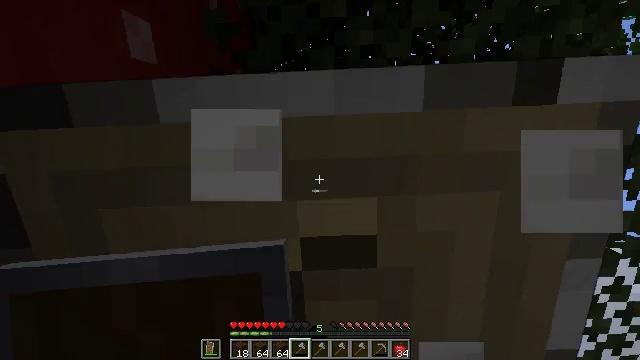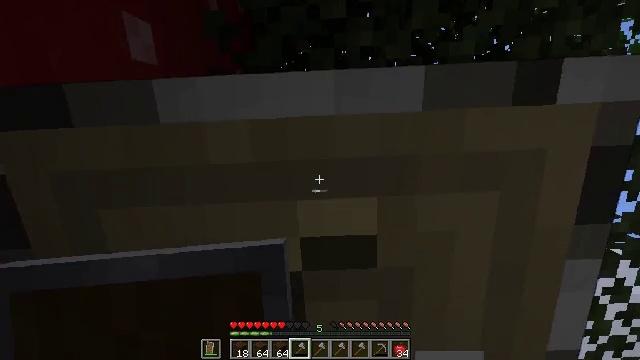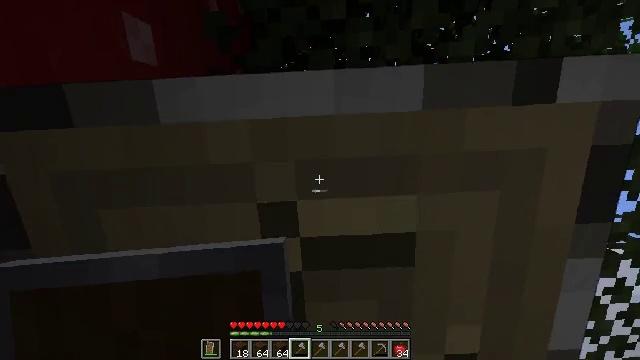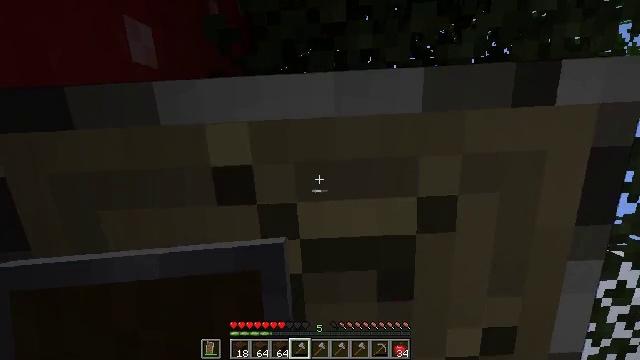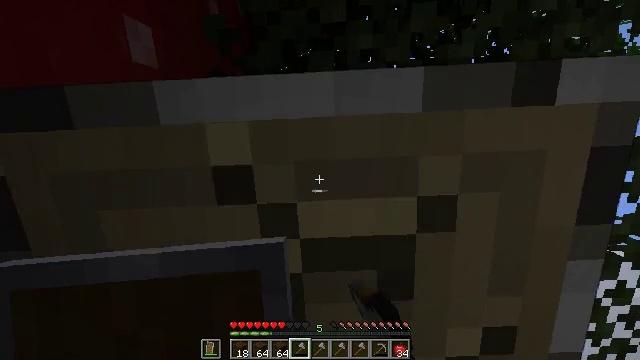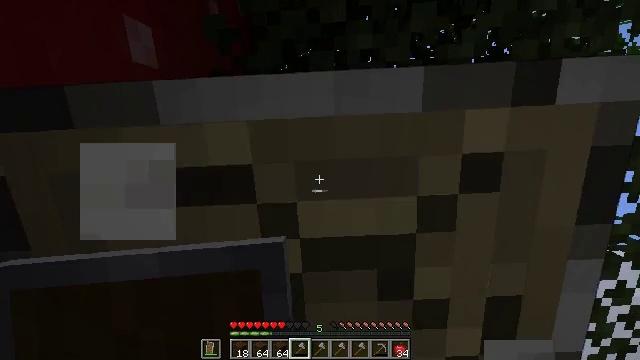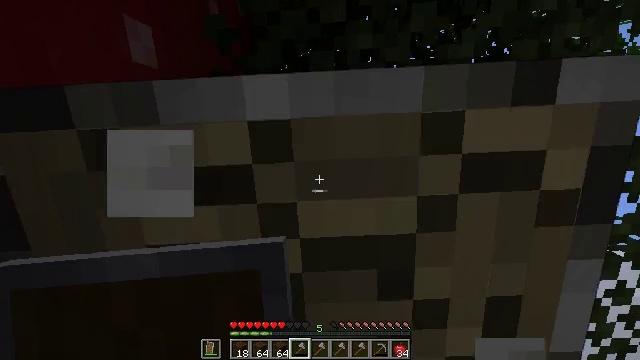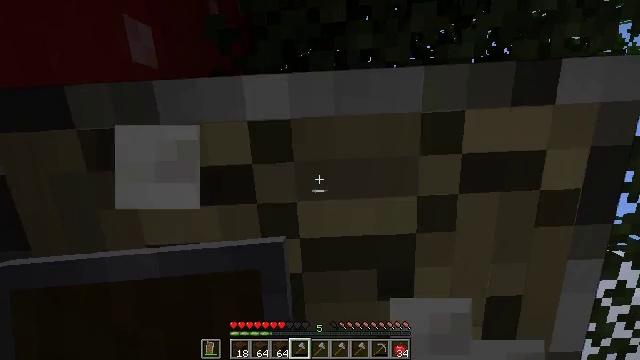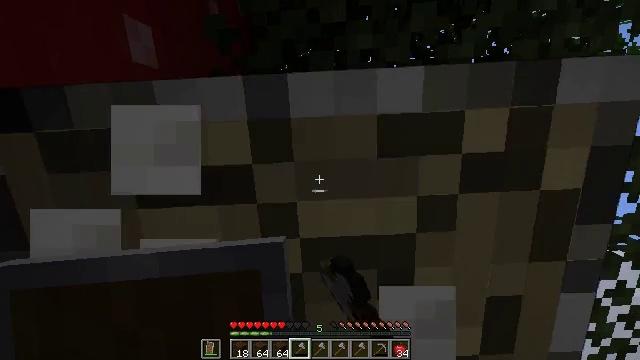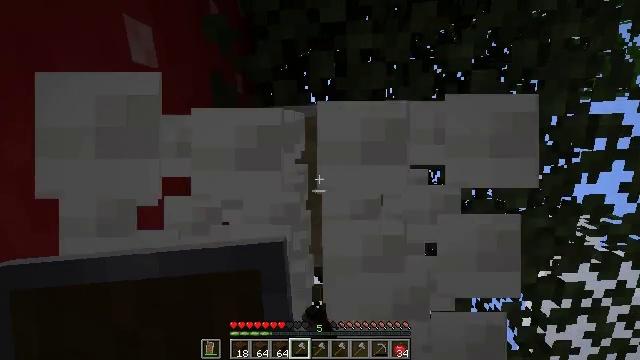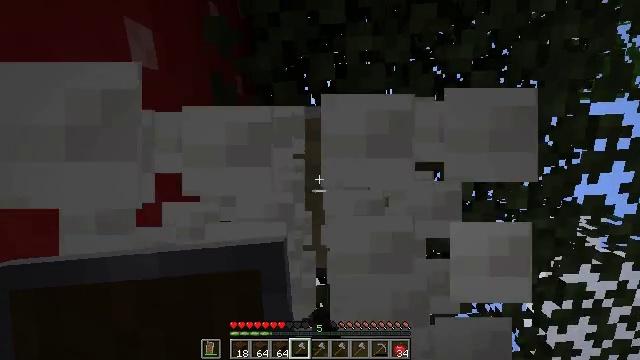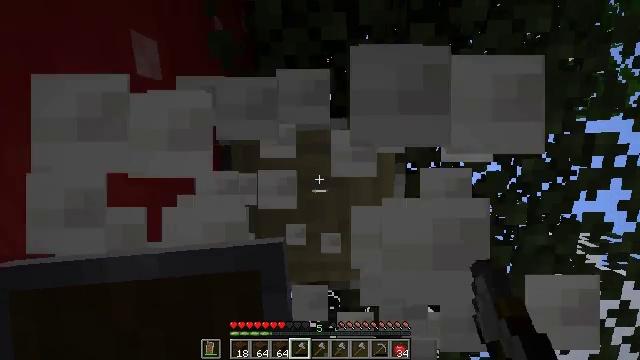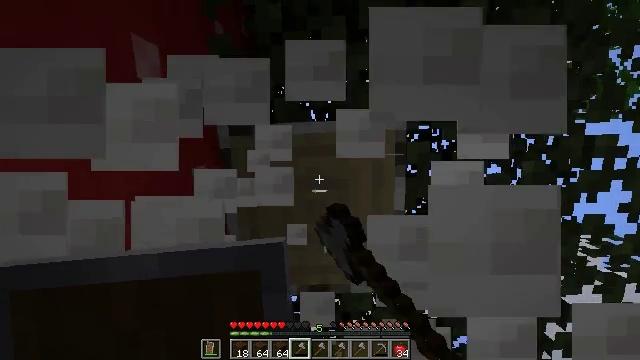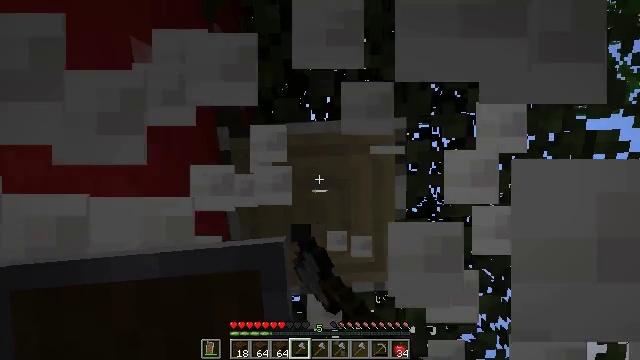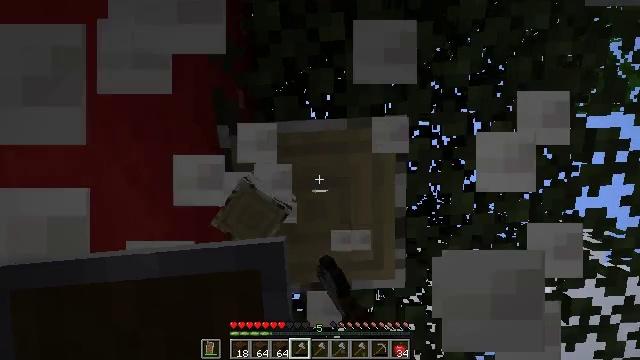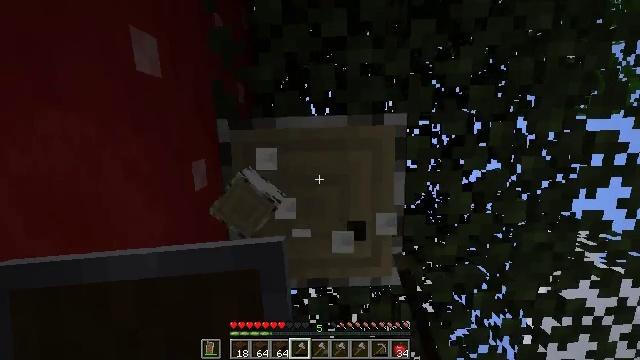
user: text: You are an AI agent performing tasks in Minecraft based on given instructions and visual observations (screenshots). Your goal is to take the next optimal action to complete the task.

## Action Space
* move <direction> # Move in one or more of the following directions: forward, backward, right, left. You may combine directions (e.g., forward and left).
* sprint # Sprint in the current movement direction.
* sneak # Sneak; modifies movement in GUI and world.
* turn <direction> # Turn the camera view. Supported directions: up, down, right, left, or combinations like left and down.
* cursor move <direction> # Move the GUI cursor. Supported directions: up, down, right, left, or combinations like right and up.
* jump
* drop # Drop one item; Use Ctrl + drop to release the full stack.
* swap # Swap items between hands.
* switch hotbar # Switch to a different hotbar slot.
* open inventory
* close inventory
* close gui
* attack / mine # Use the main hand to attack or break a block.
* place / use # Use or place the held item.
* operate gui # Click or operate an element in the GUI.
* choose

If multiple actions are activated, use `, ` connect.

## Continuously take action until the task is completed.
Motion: motion action
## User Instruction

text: Harvest birch logs from birch trees.
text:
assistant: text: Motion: attack / mine
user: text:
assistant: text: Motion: attack / mine
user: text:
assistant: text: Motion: attack / mine
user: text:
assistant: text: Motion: attack / mine
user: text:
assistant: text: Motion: attack / mine
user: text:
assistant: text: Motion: attack / mine
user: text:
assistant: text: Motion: attack / mine
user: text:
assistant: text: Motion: attack / mine
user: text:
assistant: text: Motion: attack / mine
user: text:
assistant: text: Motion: attack / mine
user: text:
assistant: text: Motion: turn right and up, attack / mine
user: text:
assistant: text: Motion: attack / mine
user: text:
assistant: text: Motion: attack / mine
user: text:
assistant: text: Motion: attack / mine
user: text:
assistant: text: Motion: turn right, attack / mine
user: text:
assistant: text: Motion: turn right and down, attack / mine
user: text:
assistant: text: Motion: attack / mine
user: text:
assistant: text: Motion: attack / mine
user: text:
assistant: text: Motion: attack / mine
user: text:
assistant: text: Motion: attack / mine
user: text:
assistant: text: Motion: attack / mine
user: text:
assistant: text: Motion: attack / mine
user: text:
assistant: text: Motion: turn up, attack / mine
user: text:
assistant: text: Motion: turn up, attack / mine
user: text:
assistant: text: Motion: attack / mine
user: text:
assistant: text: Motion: attack / mine
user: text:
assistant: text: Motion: attack / mine
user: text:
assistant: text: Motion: attack / mine
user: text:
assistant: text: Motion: turn left and up, attack / mine
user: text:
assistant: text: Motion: attack / mine